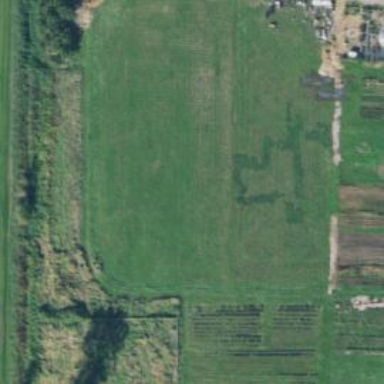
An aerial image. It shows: Historic maze.